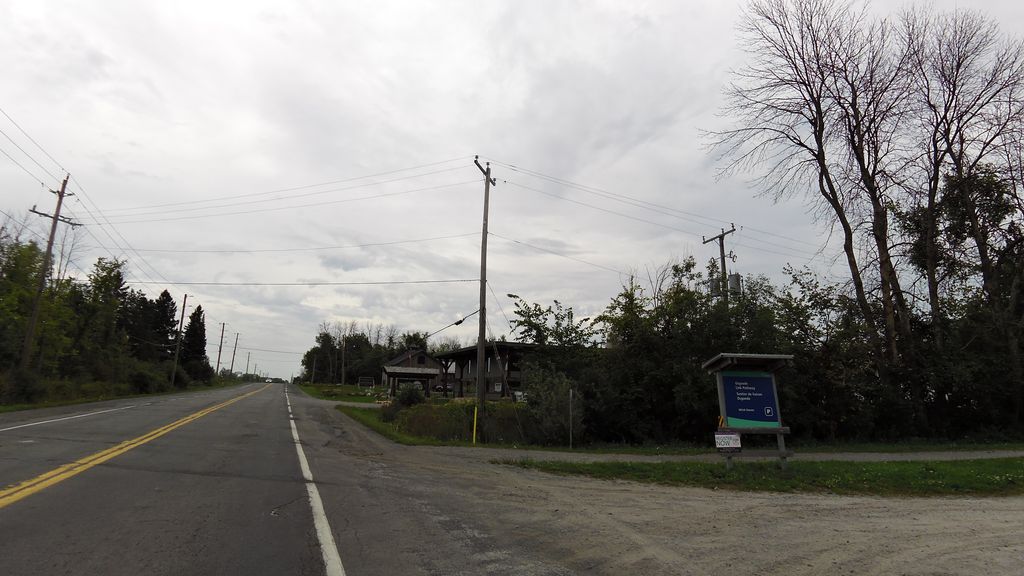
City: ottawa-gatineau